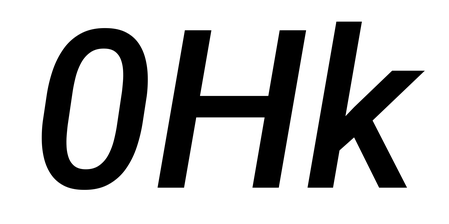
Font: Roboto-Italic_Medium_Italic